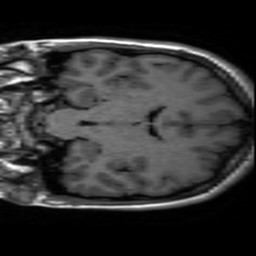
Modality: inplaneT1
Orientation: coronal
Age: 21
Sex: female
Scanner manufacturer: ge
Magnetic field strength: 3 T
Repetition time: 2.499 s
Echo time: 0.02513 s